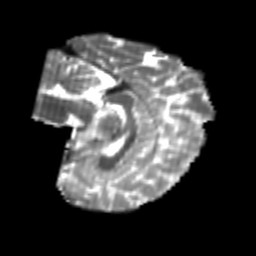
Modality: T2w
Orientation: sagittal
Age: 22
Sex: female
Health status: healthy
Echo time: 0.074 s